Interaction volume radius: 10 \u00c5
Interaction volume height: 20 \u00c5
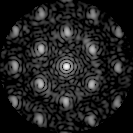
Disorder parameter: 0.3645